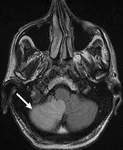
MRI of the cerebellum showing the new cerebellar infarct.
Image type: radiology (mri)